Interaction volume radius: 5 \u00c5
Interaction volume height: 10 \u00c5
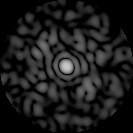
Disorder parameter: 0.8481